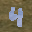
Label: 4